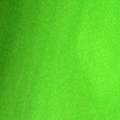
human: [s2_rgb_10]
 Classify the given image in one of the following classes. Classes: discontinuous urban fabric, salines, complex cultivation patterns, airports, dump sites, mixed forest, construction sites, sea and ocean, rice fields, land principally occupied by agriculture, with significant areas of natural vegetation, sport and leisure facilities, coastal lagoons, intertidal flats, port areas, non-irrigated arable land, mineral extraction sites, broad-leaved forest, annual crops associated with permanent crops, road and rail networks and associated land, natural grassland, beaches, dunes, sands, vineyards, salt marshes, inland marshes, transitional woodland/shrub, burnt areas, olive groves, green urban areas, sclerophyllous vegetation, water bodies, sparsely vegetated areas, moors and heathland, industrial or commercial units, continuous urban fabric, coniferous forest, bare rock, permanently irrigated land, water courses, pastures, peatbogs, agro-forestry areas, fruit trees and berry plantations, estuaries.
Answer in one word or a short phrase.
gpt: coastal lagoons